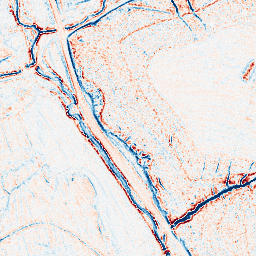
Category: edge_preserving
Decomposition family: anisotropic_diffusion
Decomposition parameters: iterations: 10
kappa: 30
gamma: 0.1
Upsampling method: sinc_hamming
Upsampling parameters: scale: 2
kernel_size: 8
Upsampling scale: 2